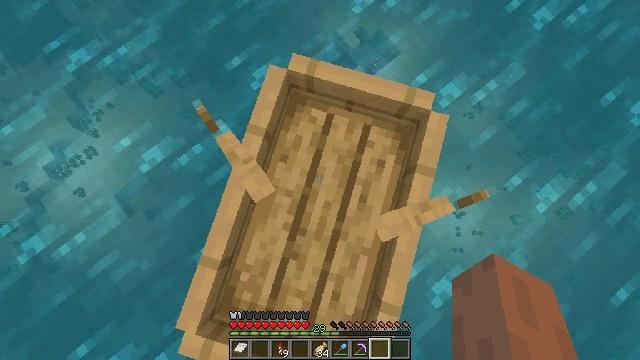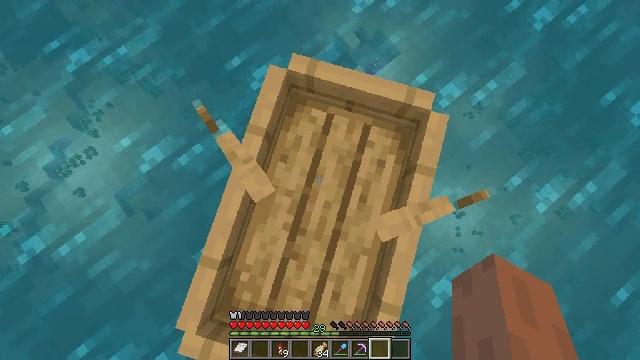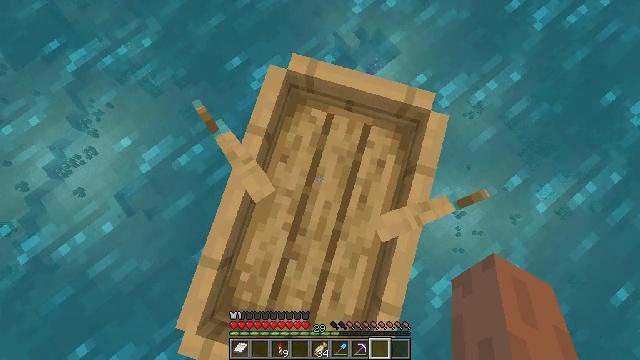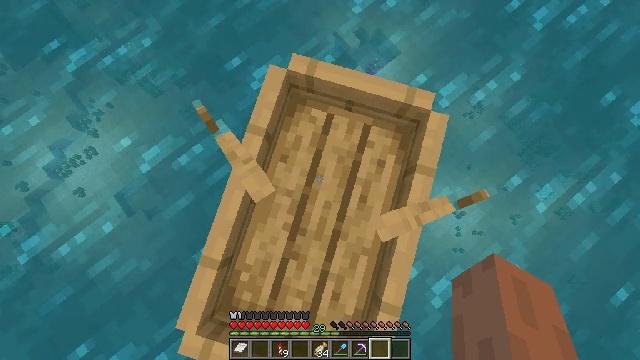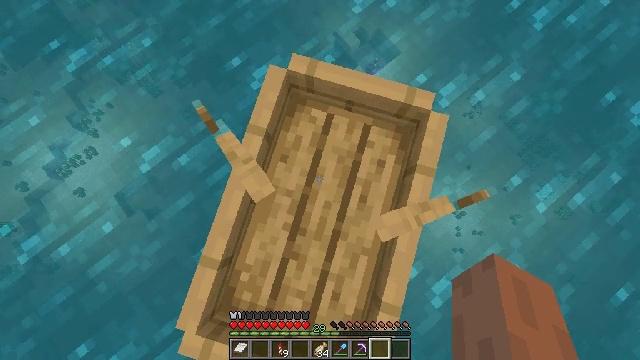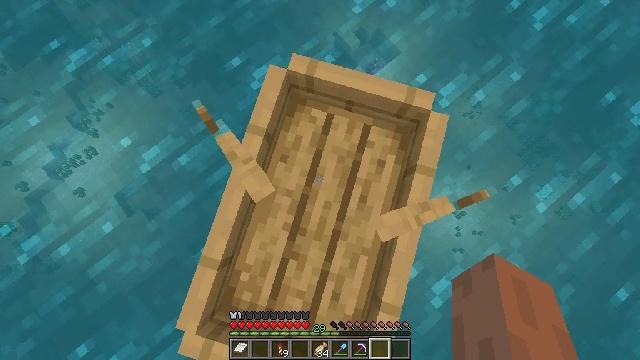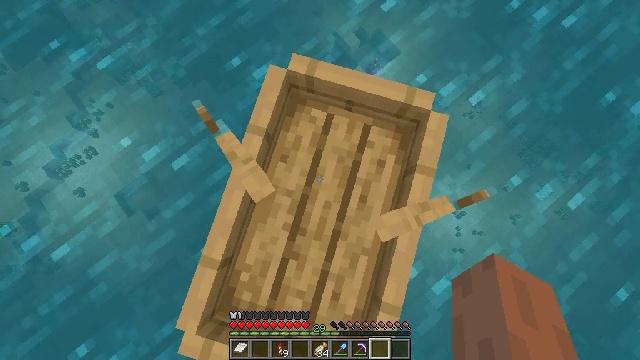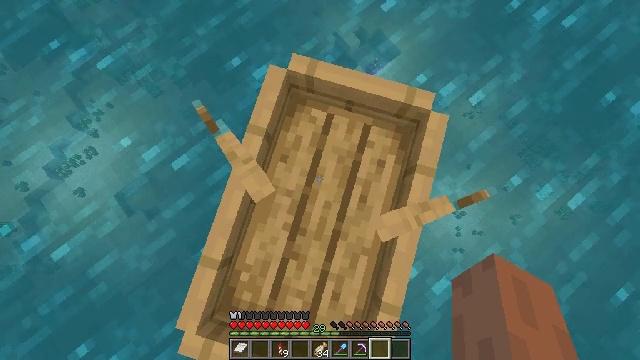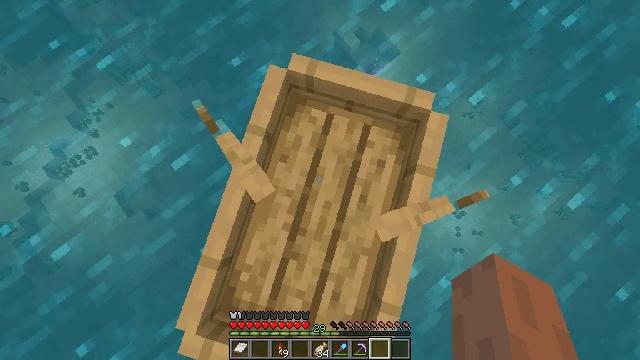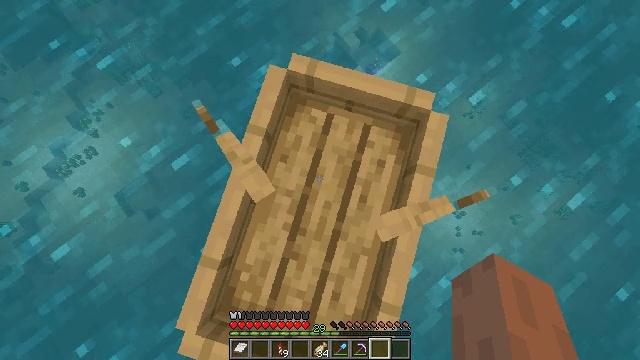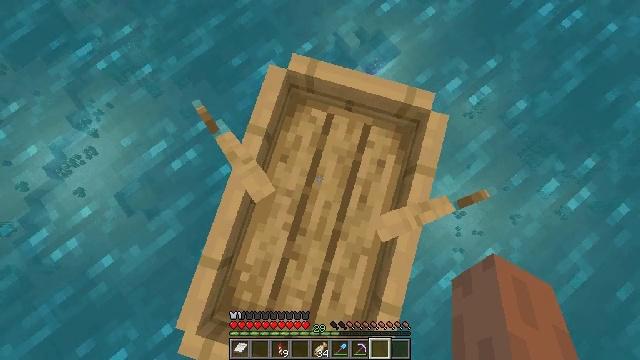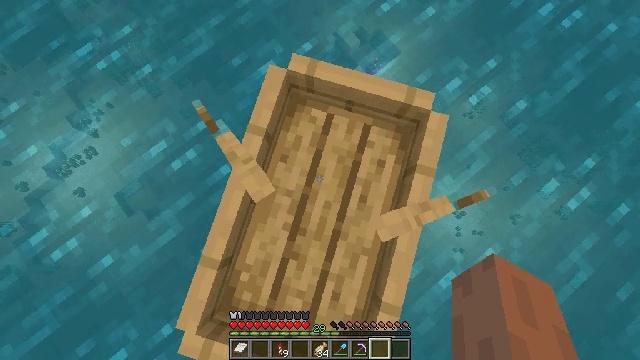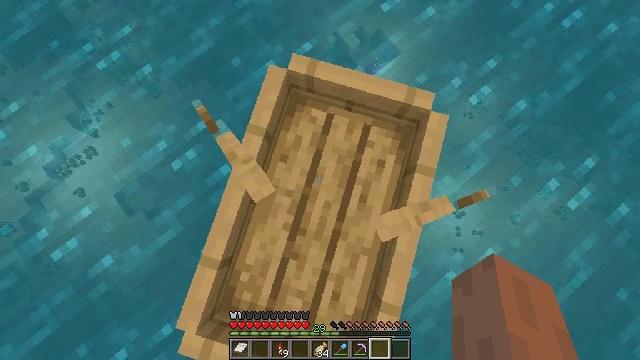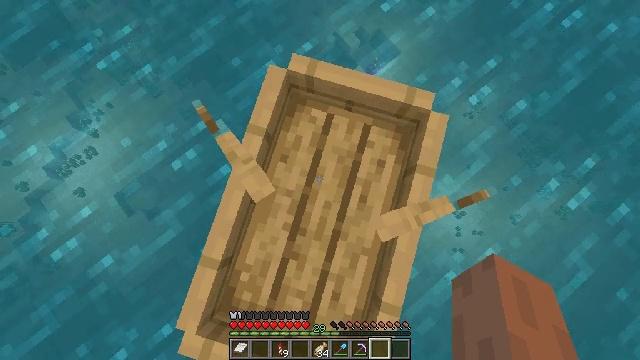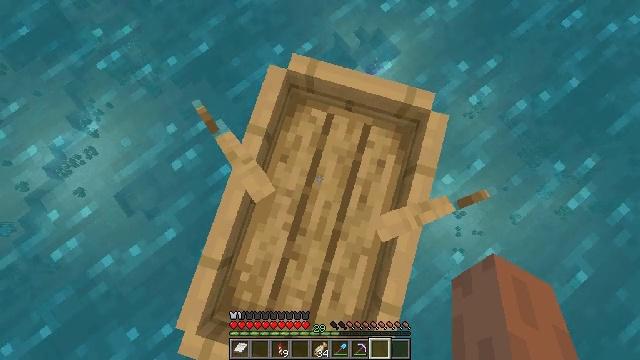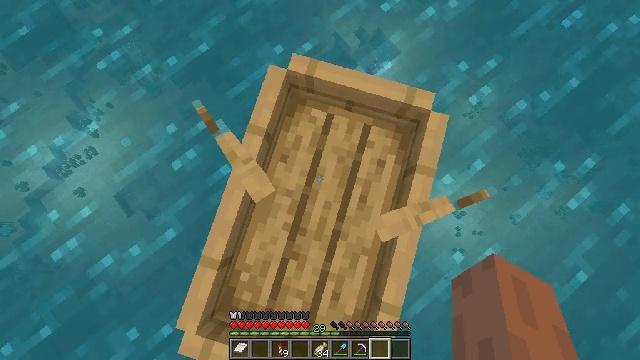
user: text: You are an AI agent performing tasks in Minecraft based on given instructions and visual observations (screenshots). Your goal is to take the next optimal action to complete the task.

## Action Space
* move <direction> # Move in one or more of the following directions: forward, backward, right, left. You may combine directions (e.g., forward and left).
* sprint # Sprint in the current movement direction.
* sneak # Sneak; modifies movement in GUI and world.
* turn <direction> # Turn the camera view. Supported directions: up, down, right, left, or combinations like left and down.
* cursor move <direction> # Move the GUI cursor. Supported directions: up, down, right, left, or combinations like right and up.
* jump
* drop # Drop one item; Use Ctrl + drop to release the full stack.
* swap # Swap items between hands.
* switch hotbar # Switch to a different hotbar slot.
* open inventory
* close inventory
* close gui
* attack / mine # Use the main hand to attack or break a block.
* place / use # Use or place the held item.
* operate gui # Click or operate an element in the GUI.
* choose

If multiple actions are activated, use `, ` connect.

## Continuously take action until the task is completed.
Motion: motion action
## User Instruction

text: Remove the bubble coral wall fan from the structure.
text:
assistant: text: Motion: no_op
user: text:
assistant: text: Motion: no_op
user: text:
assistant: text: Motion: no_op
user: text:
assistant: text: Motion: no_op
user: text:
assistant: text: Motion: no_op
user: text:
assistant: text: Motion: no_op
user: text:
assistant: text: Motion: no_op
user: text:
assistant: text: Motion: no_op
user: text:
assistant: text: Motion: no_op
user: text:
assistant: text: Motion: no_op
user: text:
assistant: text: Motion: no_op
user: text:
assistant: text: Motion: no_op
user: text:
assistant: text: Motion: no_op
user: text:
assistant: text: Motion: no_op
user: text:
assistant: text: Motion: no_op
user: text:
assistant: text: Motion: no_op
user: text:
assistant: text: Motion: no_op
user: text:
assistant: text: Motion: no_op
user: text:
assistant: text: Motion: no_op
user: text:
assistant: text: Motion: turn right and up, attack / mine
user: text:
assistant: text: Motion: no_op
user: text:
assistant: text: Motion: attack / mine
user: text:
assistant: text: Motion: attack / mine
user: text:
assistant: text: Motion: attack / mine
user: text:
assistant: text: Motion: no_op
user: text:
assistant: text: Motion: no_op
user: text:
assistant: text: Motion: attack / mine
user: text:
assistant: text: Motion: attack / mine
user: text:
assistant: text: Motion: no_op
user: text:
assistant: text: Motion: no_op